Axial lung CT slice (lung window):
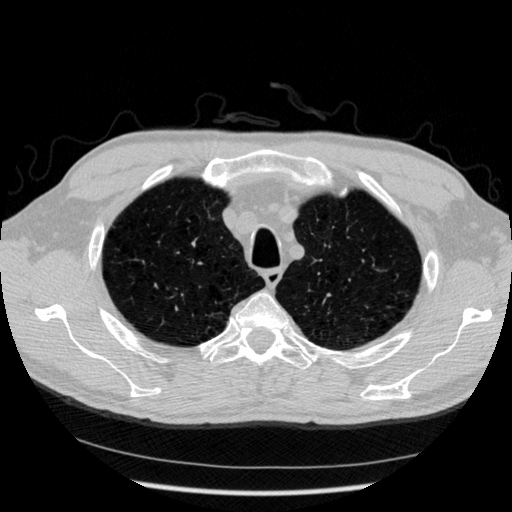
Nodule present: no